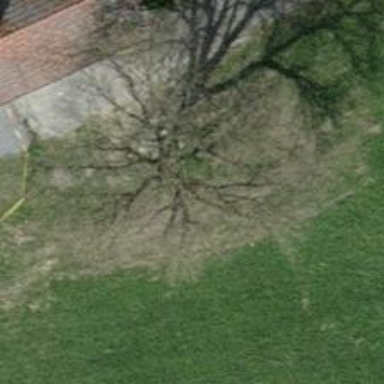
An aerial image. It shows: Beautiful tree in nature.